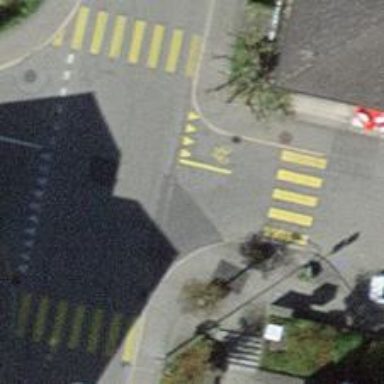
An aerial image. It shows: Road with "give way" sign.